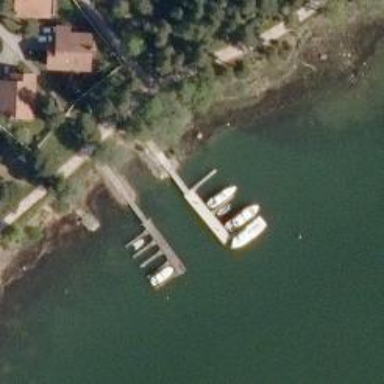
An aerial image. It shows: Man-made pier.